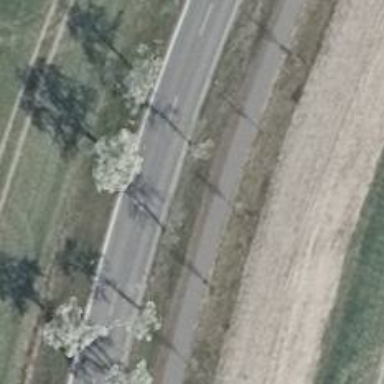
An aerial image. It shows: Row of trees in natural setting.